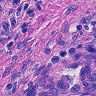
Metastatic tissue present: yes